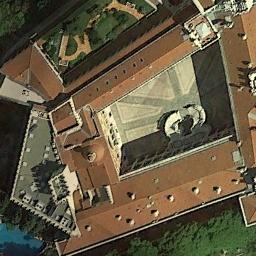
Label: palace